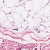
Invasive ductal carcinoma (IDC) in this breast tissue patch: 0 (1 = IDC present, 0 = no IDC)